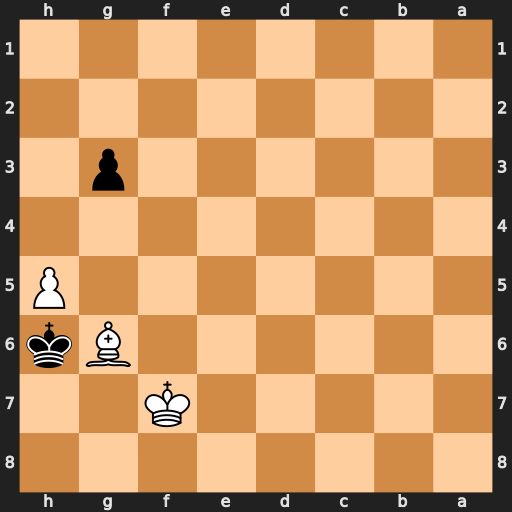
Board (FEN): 8/5K2/6Bk/7P/8/6p1/8/8
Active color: b
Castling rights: -
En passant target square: -
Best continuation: g2 Kf6 g1=Q